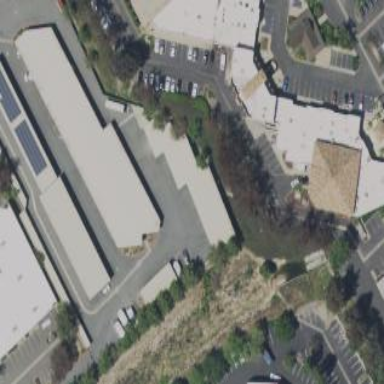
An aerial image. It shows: Warehouse with flat roof.